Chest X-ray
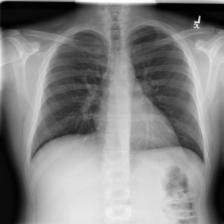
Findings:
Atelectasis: negative
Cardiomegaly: negative
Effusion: negative
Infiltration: negative
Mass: negative
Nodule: negative
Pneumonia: negative
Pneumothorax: negative
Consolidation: negative
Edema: negative
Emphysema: negative
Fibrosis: negative
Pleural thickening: negative
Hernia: negative